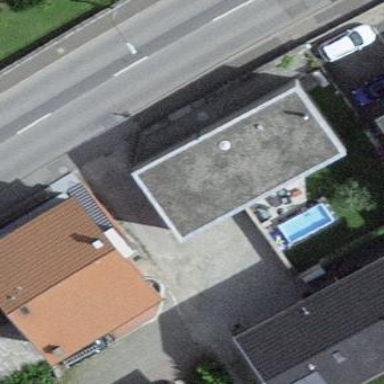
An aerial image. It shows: Detached building.